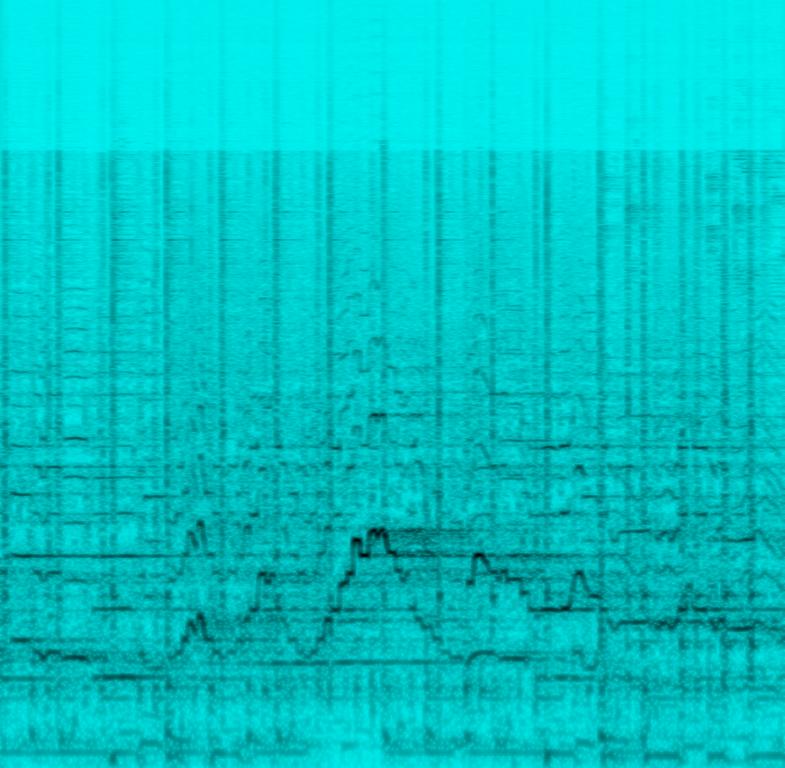
This is an Indian traditional music piece performed live by an orchestra. The orchestra is composed of the bansuri, the sitars and the tabla percussion. There is a vibrant atmosphere in the recording. This piece could be used in the soundtrack of a Bollywood movie.